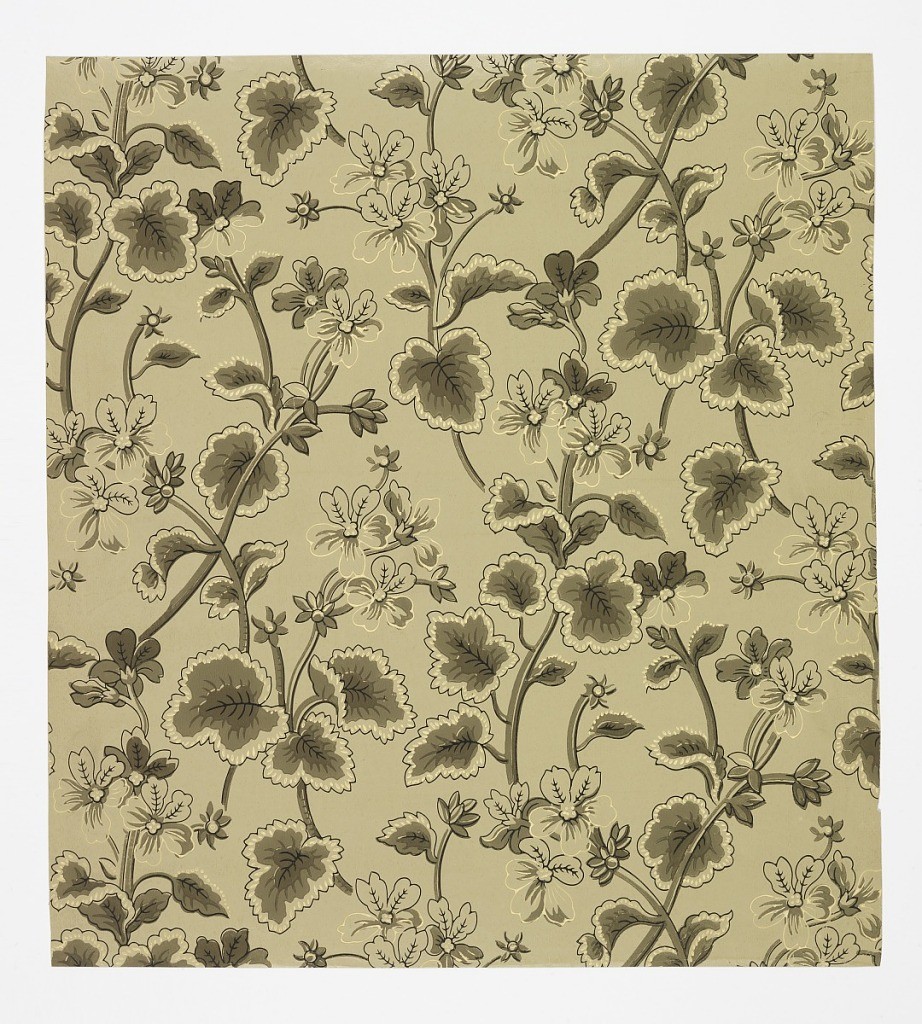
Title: Sidewall
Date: ca. 1880
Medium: Machine-printed paper
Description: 1970-26-4-cdd: Aesthetic or Anglo-Japanesque pattern with overlap...;     1970-26-4-cp: Irregular pattern of vine-like stems bearing large...